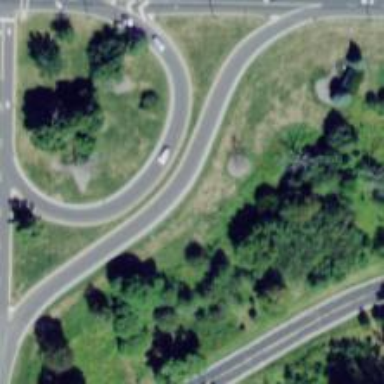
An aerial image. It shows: Trunk link highway.